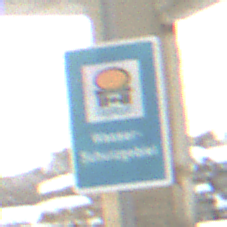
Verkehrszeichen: Wasserschutzgebiet
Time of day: MorningAfternoon
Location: Roofed (Suburban)
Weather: PartlyCloudy
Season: Winter
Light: Natural